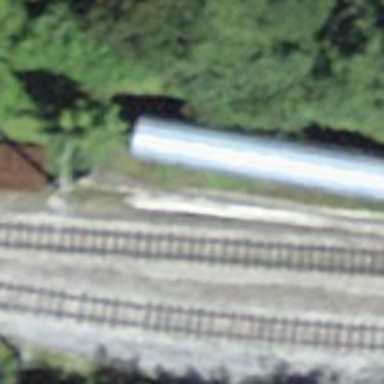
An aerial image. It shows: Railway buffer stop.